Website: walmart
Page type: payment
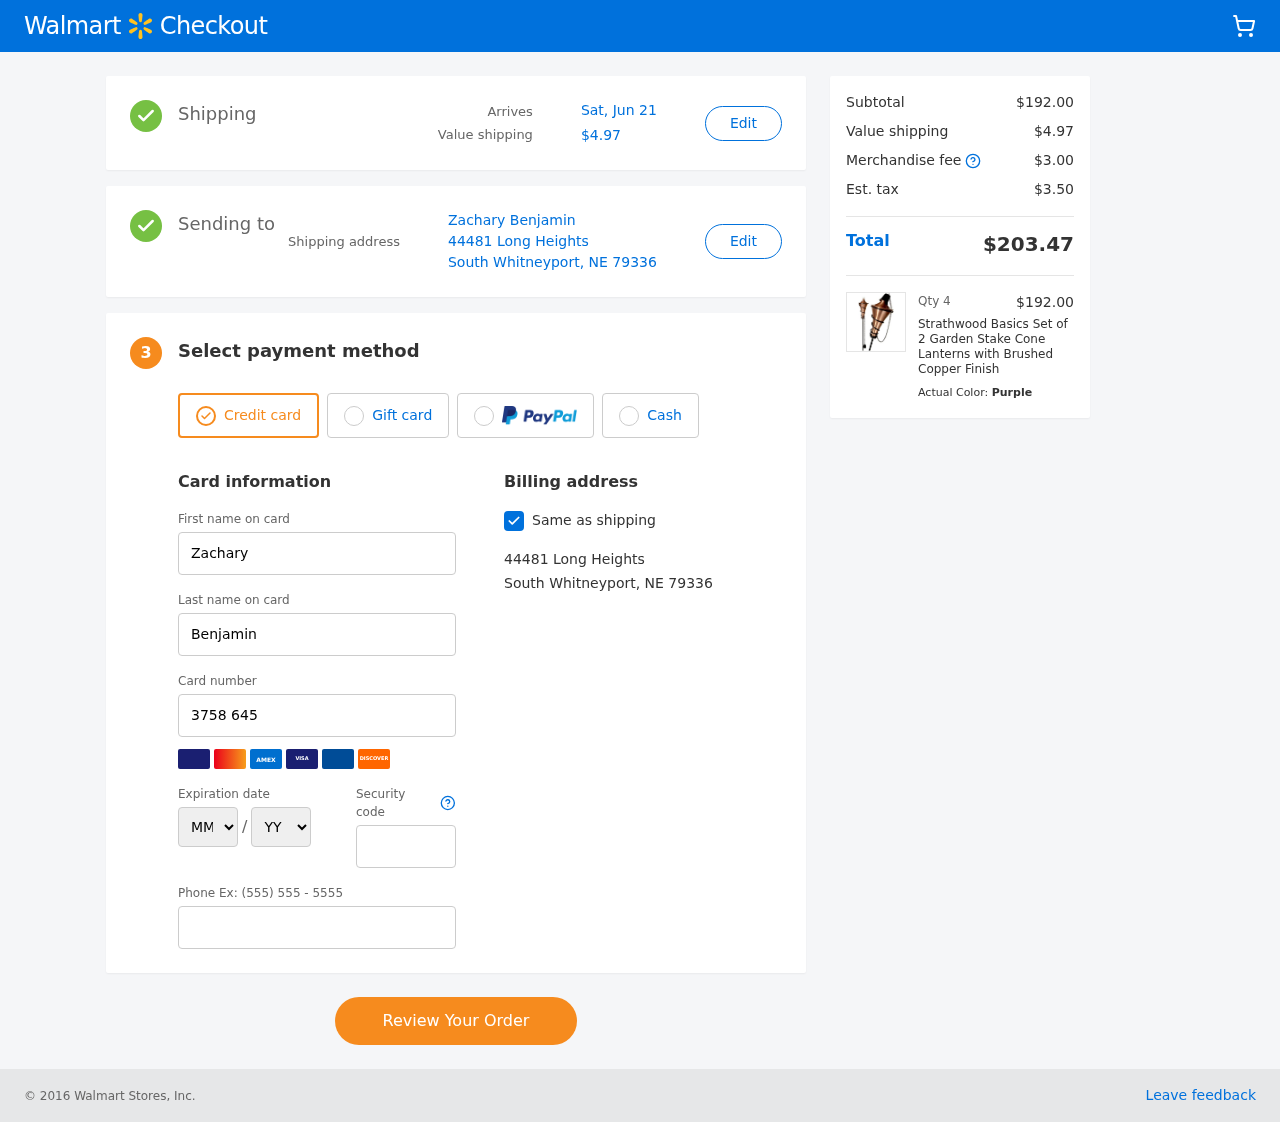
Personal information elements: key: PII_CARD_EXPIRY_MONTH
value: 11
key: PII_CARD_EXPIRY_YEAR
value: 27
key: PII_CITY_STATE_ZIP
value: South Whitneyport, NE 79336
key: PII_FULLNAME
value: Zachary Benjamin
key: PII_STREET
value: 44481 Long Heights
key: PII_FIRSTNAME
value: Zachary
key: PII_LASTNAME
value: Benjamin
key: PII_CARD_NUMBER
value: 3758 6454 7108 841
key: PII_CARD_CVV
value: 1866
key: PII_PHONE
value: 4819271632
Product elements: key: PRODUCT1_NAME
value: Strathwood Basics Set of 2 Garden Stake Cone Lanterns with Brushed Copper Finish
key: PRODUCT1_PRICE
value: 48
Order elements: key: ORDER_DELIVERY_DATE
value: Sat, Jun 21
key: ORDER_SHIPPING_COST
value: $4.97
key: ORDER_SUBTOTAL
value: $192.00
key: ORDER_MERCHANDISE_FEE
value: $3.00
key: ORDER_TAX
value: $3.50
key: ORDER_TOTAL
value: $203.47
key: ORDER_NUM_ITEMS
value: Qty 4